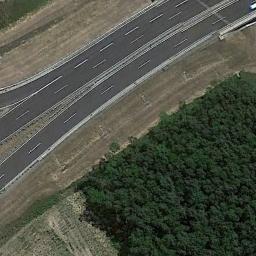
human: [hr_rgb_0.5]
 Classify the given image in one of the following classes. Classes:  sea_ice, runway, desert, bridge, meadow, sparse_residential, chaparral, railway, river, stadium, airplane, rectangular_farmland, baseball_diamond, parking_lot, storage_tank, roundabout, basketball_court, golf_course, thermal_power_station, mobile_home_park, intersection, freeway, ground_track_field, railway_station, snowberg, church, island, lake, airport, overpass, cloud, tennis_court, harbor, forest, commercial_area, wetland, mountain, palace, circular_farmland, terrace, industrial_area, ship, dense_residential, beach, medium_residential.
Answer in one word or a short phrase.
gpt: freeway